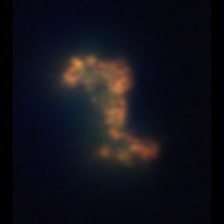
Taxon: Unknown_detritus
Group: Unknown